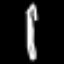
Label: pencil